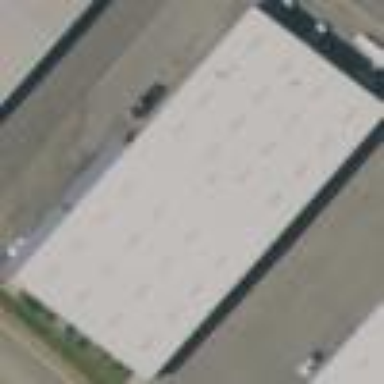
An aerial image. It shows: Transportation building with gabled roof.